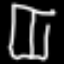
Label: pants